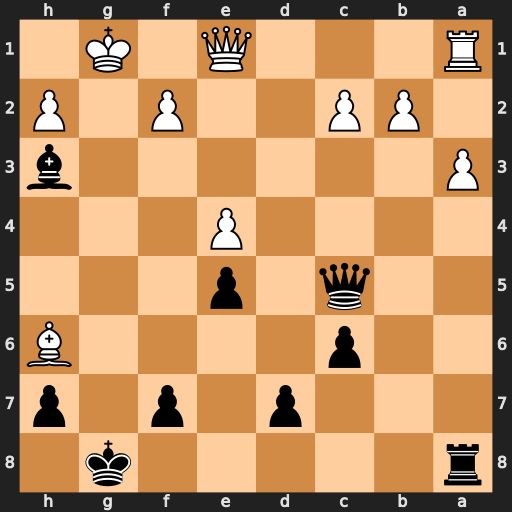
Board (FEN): r5k1/3p1p1p/2p4B/2q1p3/4P3/P6b/1PP2P1P/R3Q1K1
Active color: b
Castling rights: -
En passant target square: -
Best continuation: Kh8 Bg7+ Kxg7